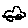
Label: car